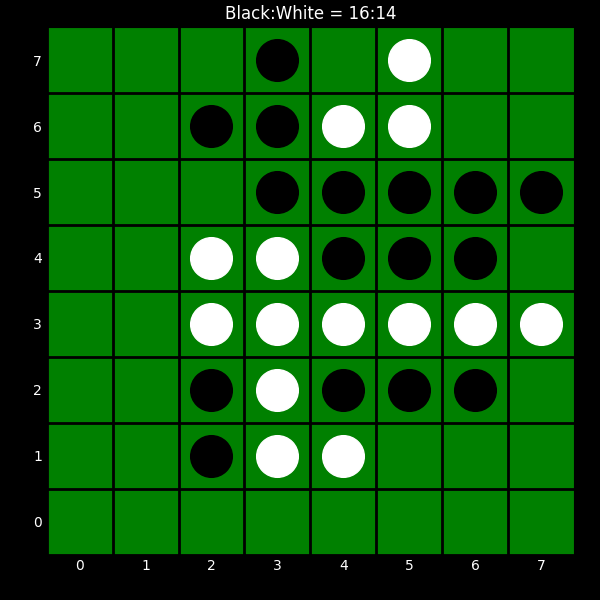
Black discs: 16
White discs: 14